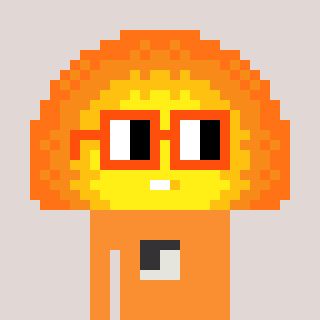
a pixel art character with square orange glasses, a sunset-shaped head and a orange-colored body on a warm background